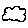
Label: cloud